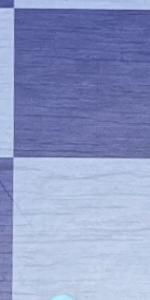
Label: Empty